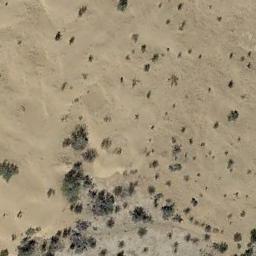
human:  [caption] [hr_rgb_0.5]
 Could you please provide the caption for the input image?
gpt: There are dozens of trees in this desert .

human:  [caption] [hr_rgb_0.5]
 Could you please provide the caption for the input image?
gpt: Chaparral is scattered in the sand from dense to sparse .

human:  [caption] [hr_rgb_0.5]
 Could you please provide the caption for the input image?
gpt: Some chaparrals of different sizes grow in the desert .

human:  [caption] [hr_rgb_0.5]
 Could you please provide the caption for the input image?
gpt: There are some different kinds of bushes make up the chaparral on the desert .

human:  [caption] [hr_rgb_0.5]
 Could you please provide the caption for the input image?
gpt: The chaparral is denser below than above .